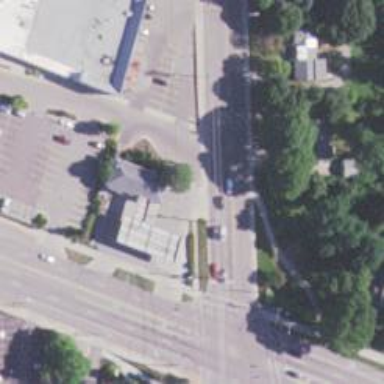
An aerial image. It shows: Convenience shop.